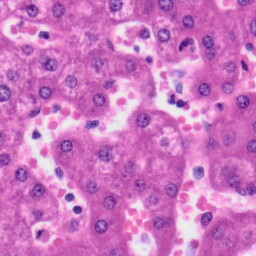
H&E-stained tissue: Liver